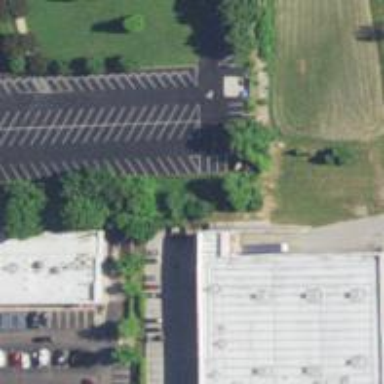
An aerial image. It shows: Commercial building.